Interaction volume radius: 5 \u00c5
Interaction volume height: 30 \u00c5
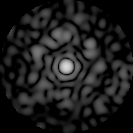
Disorder parameter: 0.846